Question: I've this with normal data. I want to know if there's is a way to know how many rows contains values using a .

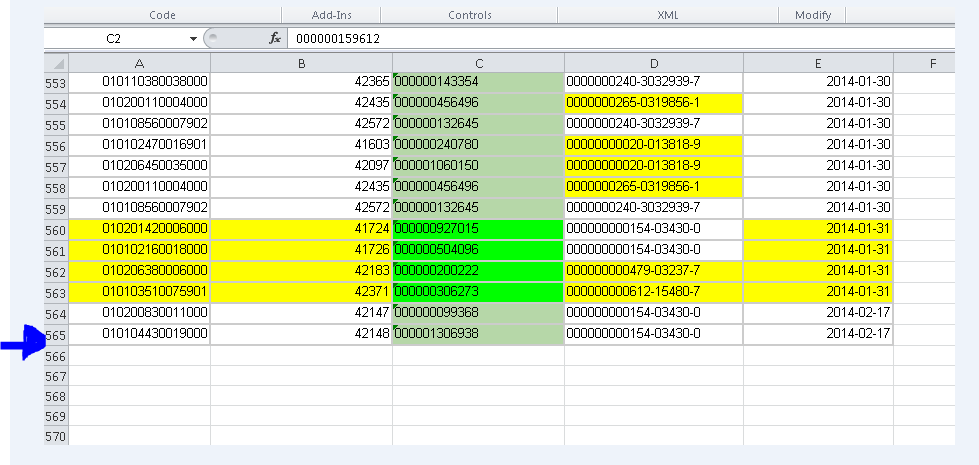
Answer: Based on your Comment:
'''
Sub qwerty()
Dim r As Range
Dim nLastRow As Long
ActiveSheet.UsedRange
Set r = ActiveSheet.UsedRange
nLastRow = r.Rows.Count + r.Row - 1
MsgBox nLastRow
End Sub
'''